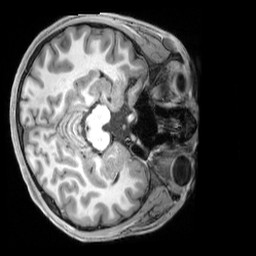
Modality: T1w
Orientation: axial
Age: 20
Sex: male
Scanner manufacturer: siemens
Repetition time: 2.3 s
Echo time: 0.00229 s